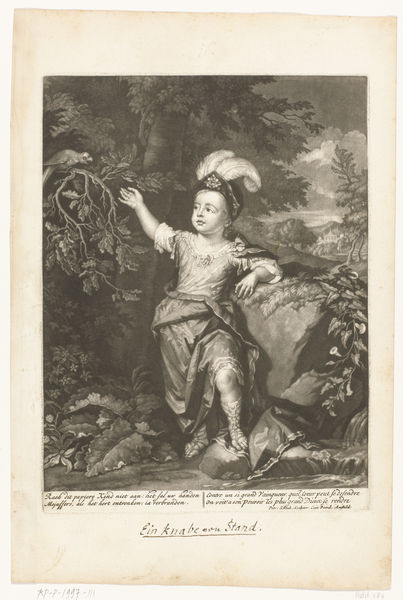
Titel: Portret van Charles Fitzroy, hertog van Grafton
Künstler: Pieter (I) Schenk
Standort: Amsterdam
Institution: Rijksmuseum
Schlagwörter: enfant, livre, nfjasdhc